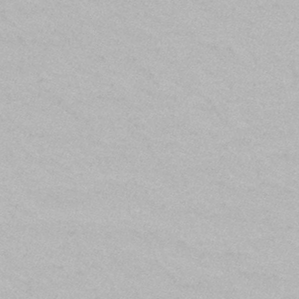
Label: frost